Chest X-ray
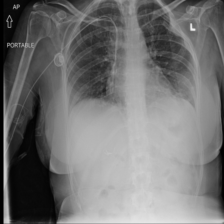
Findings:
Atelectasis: negative
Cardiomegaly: negative
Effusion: negative
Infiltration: negative
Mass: negative
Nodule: negative
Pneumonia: negative
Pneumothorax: negative
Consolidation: negative
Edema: negative
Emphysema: negative
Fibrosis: negative
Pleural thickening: negative
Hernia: negative